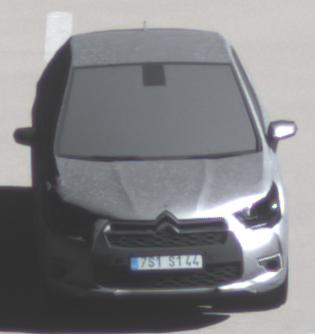
Make: Citroen
Model: DS 4 VTi 120
Detailed model: DS 4
Model produced from: 2011/05
Model produced until: 2015/01
Doors: 5
Color: white
Road condition: dry road
Daytime: midday
Contrast: high contrast